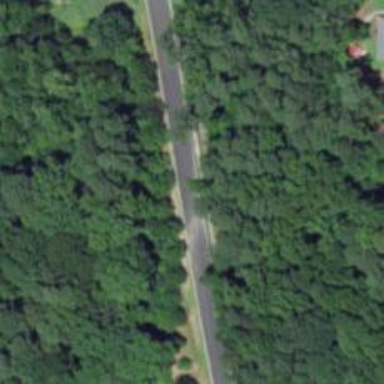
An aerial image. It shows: Residential road with asphalt surface passing over beam bridge.